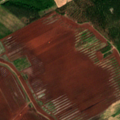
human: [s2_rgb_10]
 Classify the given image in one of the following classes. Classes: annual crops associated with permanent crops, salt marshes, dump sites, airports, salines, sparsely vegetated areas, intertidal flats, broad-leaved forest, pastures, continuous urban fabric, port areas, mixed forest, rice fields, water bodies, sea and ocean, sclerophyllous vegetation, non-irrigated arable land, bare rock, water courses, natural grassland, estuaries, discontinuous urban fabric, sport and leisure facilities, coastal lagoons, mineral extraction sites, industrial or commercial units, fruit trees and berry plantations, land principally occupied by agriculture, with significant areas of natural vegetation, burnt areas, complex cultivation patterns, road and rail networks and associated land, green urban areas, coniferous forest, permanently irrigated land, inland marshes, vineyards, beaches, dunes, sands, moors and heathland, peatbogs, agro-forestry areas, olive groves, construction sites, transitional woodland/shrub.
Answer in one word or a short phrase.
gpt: mixed forest, peatbogs